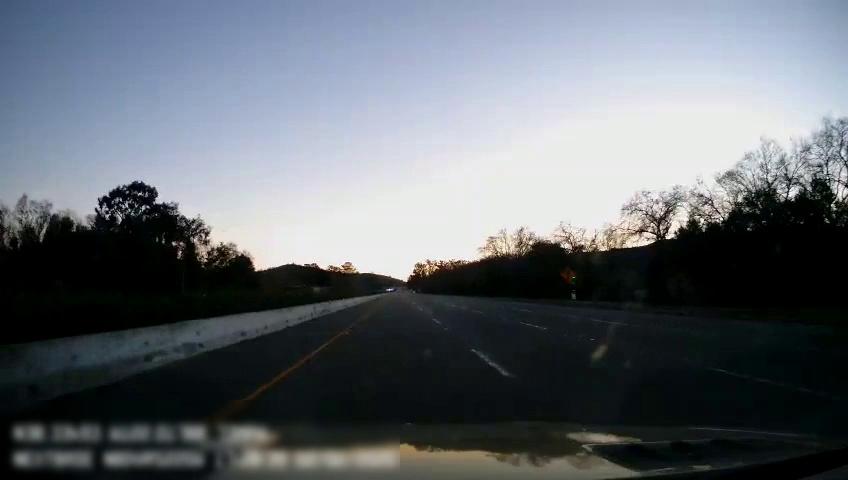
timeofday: Day
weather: Cloudy
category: Drivable Space
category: Lanes | Current Lane
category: Lanes | Current Lane
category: Lanes | Alternate Lane
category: Lanes | Alternate Lane
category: Traffic | Signs